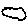
Label: cloud